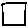
Label: square